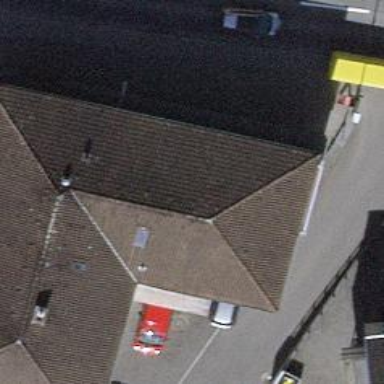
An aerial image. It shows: Bakery.